Question: I'm currently creating an android application that allows people to register and login to an account, add details to their profile and then display those details on another page.
I've successfully managed to log users into my application and store their profile data, however, I get a null pointer exception on line 90 in the class ViewProfileActivity. Which is: 'uInfo.setAddress(ds.child(userID).getValue(UserDetails.class).getAddress());'
I've made sure that the database is read and write enabled. Any help would be greatly appreciated.
Below is all possible relevant code and an image of the firebase database structure
'''
public class ViewProfileActivity extends AppCompatActivity {
private static final String TAG = "ViewDatabase";
private FirebaseDatabase mFirebaseDatabase;
private FirebaseAuth mAuth;
private FirebaseAuth.AuthStateListener mAuthListener;
private DatabaseReference myRef;
private String userID;
private ListView mListView;
@Override
protected void onCreate(@Nullable Bundle savedInstanceState) {
super.onCreate(savedInstanceState);
setContentView(R.layout.activity_view_profile);
mListView = (ListView) findViewById(R.id.listview);
//declare the database reference object. This is what we use to access the database.
//NOTE: Unless you are signed in, this will not be useable.
mAuth = FirebaseAuth.getInstance();
mFirebaseDatabase = FirebaseDatabase.getInstance();
myRef = mFirebaseDatabase.getReference();
FirebaseUser user = mAuth.getCurrentUser();
userID = user.getUid();
mAuthListener = new FirebaseAuth.AuthStateListener() {
@Override
public void onAuthStateChanged(@NonNull FirebaseAuth firebaseAuth) {
FirebaseUser user = firebaseAuth.getCurrentUser();
if (user != null) {
// User is signed in
Log.d(TAG, "onAuthStateChanged:signed_in:" + user.getUid());
toastMessage("Successfully signed in with: " + user.getEmail());
} else {
// User is signed out
Log.d(TAG, "onAuthStateChanged:signed_out");
toastMessage("Successfully signed out.");
}
// ...
}
};
myRef.addValueEventListener(new ValueEventListener() {
@Override
public void onDataChange(DataSnapshot dataSnapshot) {
// This method is called once with the initial value and again
// whenever data at this location is updated.
showData(dataSnapshot);
}
@Override
public void onCancelled(DatabaseError databaseError) {
}
});
}
private void showData(DataSnapshot dataSnapshot) {
for (DataSnapshot ds : dataSnapshot.getChildren()) {
UserDetails uInfo = new UserDetails();
uInfo.setAddress(ds.child(userID).getValue(UserDetails.class).getAddress()); //set the email
uInfo.setDateOfBirth(ds.child(userID).getValue(UserDetails.class).getDateOfBirth());
uInfo.setName(ds.child(userID).getValue(UserDetails.class).getName()); //set the name
uInfo.setPhoneNumber(ds.child(userID).getValue(UserDetails.class).getPhoneNumber());
//display all the information
Log.d(TAG, "showData: name: " + uInfo.getName());
Log.d(TAG, "showData: email: " + uInfo.getAddress());
Log.d(TAG, "showData: phone_num: " + uInfo.getPhoneNumber());
Log.d(TAG, "showData: phone_num: " + uInfo.getDateOfBirth());
ArrayList<String> array = new ArrayList<>();
array.add(uInfo.getName());
array.add(uInfo.getAddress());
array.add(uInfo.getPhoneNumber());
array.add(uInfo.getDateOfBirth());
ArrayAdapter adapter = new ArrayAdapter(this, android.R.layout.simple_list_item_1, array);
mListView.setAdapter(adapter);
}
}
@Override
public void onStart() {
super.onStart();
mAuth.addAuthStateListener(mAuthListener);
}
@Override
public void onStop() {
super.onStop();
if (mAuthListener != null) {
mAuth.removeAuthStateListener(mAuthListener);
}
}
}
'''
'''
public class CreateProfileActivity extends AppCompatActivity {
private FirebaseAuth auth;
private TextView textViewUserEmail;
private EditText editTextName;
private EditText editTextPhoneNumber;
private EditText editTextPostalAddress;
private EditText editTextDateOfBirth;
private Button buttonSaveProfile;
private Button buttonLogout;
private DatabaseReference databaseReference;
@Override
protected void onCreate(Bundle savedInstanceState) {
super.onCreate(savedInstanceState);
setContentView(R.layout.activity_create_profile);
auth = FirebaseAuth.getInstance();
if(auth.getCurrentUser() == null)
{
finish();
startActivity(new Intent(this,LoginActivity.class));
}
databaseReference = FirebaseDatabase.getInstance().getReference();
FirebaseUser user = auth.getCurrentUser();
textViewUserEmail = (TextView) findViewById(R.id.textViewUserEmail);
textViewUserEmail.setText("Welcome " + user.getEmail());
buttonLogout = (Button) findViewById(R.id.buttonLogout);
buttonSaveProfile = (Button) findViewById(R.id.buttonSaveProfile);
editTextName = (EditText) findViewById(R.id.editTextName);
editTextPhoneNumber = (EditText) findViewById(R.id.editTextPhoneNumber);
editTextPostalAddress = (EditText) findViewById(R.id.editTextPostalAddress);
editTextDateOfBirth = (EditText) findViewById(R.id.editTextDateOfBirth);
buttonLogout.setOnClickListener(new View.OnClickListener() {
@Override
public void onClick(View v) {
auth.signOut();
finish();
startActivity(new Intent(CreateProfileActivity.this, LoginActivity.class));
}
});
buttonSaveProfile.setOnClickListener(new View.OnClickListener() {
@Override
public void onClick(View v) {
saveUserInformation();
}
});
}
private void saveUserInformation()
{
String address = editTextPostalAddress.getText().toString().trim();
String dateOfBirth = editTextDateOfBirth.getText().toString().trim();
String name = editTextName.getText().toString().trim();
String phoneNumber = editTextPhoneNumber.getText().toString().trim();
UserInformation userInformation = new UserInformation(name, address, dateOfBirth, phoneNumber);
FirebaseUser user = auth.getCurrentUser();
databaseReference.child("users").child(user.getUid()).setValue(userInformation);
Toast.makeText(this, "Information Saved...", Toast.LENGTH_SHORT).show();
startActivity(new Intent(CreateProfileActivity.this, ViewProfileActivity.class));
}
}
'''
'''
public class UserDetails
{
public String name;
public String address;
public String dateOfBirth;
public String phoneNumber;
public UserDetails()
{
}
public String getName() {
return name;
}
public void setName(String name) {
this.name = name;
}
public String getAddress() {
return address;
}
public void setAddress(String address) {
this.address = address;
}
public String getDateOfBirth() {
return dateOfBirth;
}
public void setDateOfBirth(String dateOfBirth) {
this.dateOfBirth = dateOfBirth;
}
public String getPhoneNumber() {
return phoneNumber;
}
public void setPhoneNumber(String phoneNumber) {
this.phoneNumber = phoneNumber;
}
}
'''

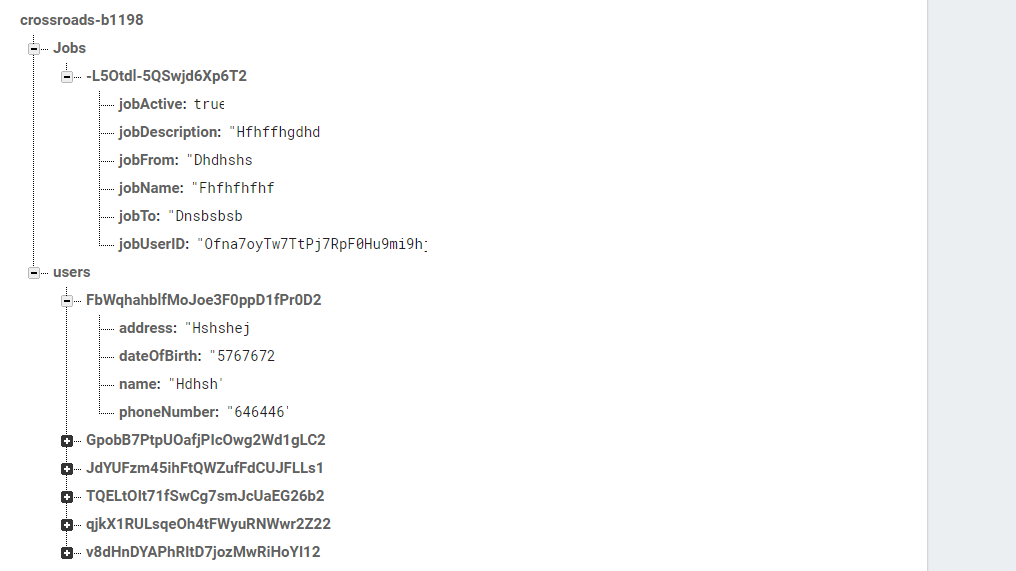
Answer: change this line
'''
myRef.addValueEventListener(new ValueEventListener()...
'''
with this
'''
myRef.child("users").addValueEventListener(new ValueEventListener()...
'''
also in your 'UserDetails.class' press in one of the variables 'Fn + alt + insert' , select 'Constructor' and select all your variables and make a constructor for them , and do not delete the empty one keep it there too.